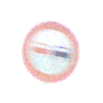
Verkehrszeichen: Ueberholverbot
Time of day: MorningAfternoon
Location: Outdoor (Suburban)
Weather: PartlyCloudy
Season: NotSpecified
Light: Natural